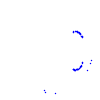
Particle: proton